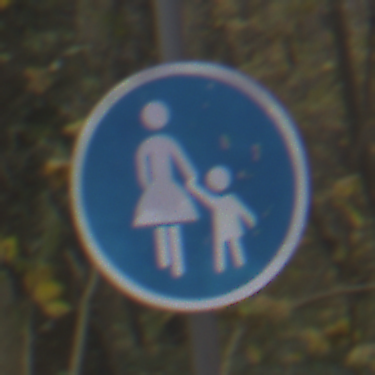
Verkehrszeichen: Gehweg
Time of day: MorningAfternoon
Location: Outdoor (Nature)
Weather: Overcast
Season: Autumn
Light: Natural